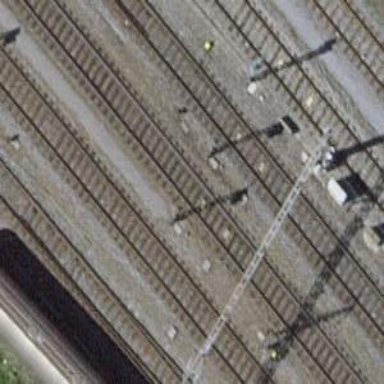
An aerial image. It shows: Railway signal.